Question: I have a controller with the following properties:
'''
App.MyController = Ember.ArrayController.extend({
isSomething: false,
notSomething: Ember.computed.not('isSomething')
}
'''
And for some reason when I look at the controller in the debugger I have 'isSomething' defined in the "Own Properties" section but then also as a property in "App.MyController". In the "App.MyController" the debugger claims that 'isSomething' is "overridden by it's own properties" which I guess it is but how did I get into this state?
On a side note, the 'notSomething' computed property starts as and does not change when I change the value of 'isSomething' in "own properties" (I can't change it in "App.MyController" section).
Ok, it seems to have more complexity than just the code above. I'm still pretty in the dark but here's what I can tell ...
1. The MyController is an array controller where each row is displaying a View which has a conditional in the template referencing the notSomething property.
2. If the conditional statement is stated as {{#if notSomething}} then the above-mentioned overriding of properties doesn't happen but I think that's because it is looking in the view for the property ... indeed changing the value of the notSomething variable in the controller has no effect.
3. If the conditional statement is stated as {{#if controller.notSomething}} then the above mentioned does take effect.
Hopefully that helps a bit. Any help would be greatly appreciated.
There was some confusion about what I meant by looking at the controller in debugger. Here's a screenshot that hopefully clarifies:

Please note the actual class name is UomsController (not 'MyController') but code snippets are a direct representation.
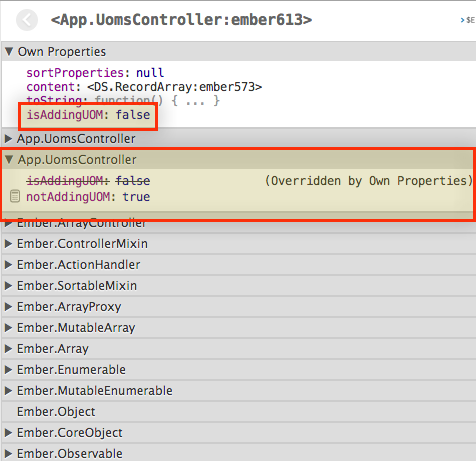
Answer: I think what you see here is the following. When you call 'Ember.ArrayController.extend' you are passing a hash to it containing the default values. You can see these values in the debugger under App.UomsController/App.MyController. In the section 'Own properties' you see the actual values of the instance of your class. So after a property is set on the controller you see the actual value there. So this looks fine to me and you don't have to worry :-)
The section "Own properties" shows the values of the instance of your class, while the section named like your Controller shows the default values you passed to the 'extend' method.